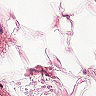
Metastatic tissue present: no